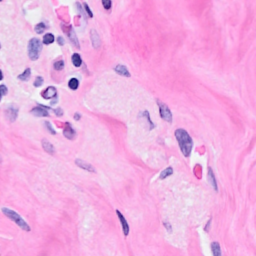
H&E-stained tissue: Breast